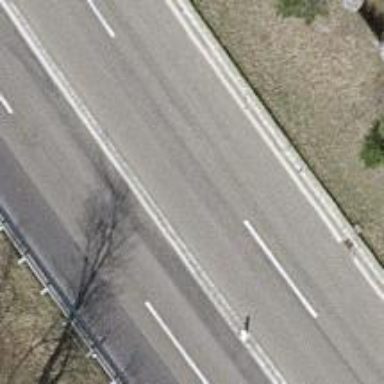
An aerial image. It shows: Primary road with asphalt surface.